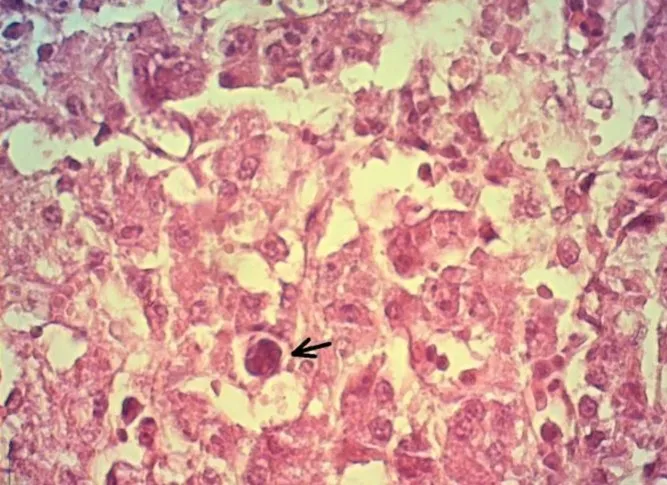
Liver, large eosinophilic intra-nuclear inclusion body (Arrow), (H & E, 1000x).
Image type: pathology (h&e)